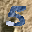
Label: 5